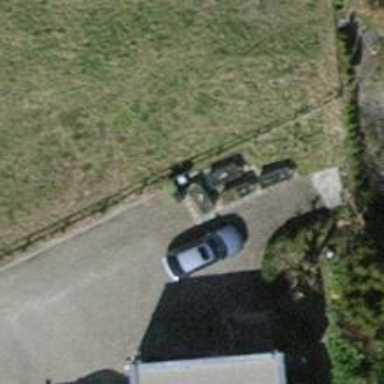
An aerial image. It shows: Driveway made of paving stones.